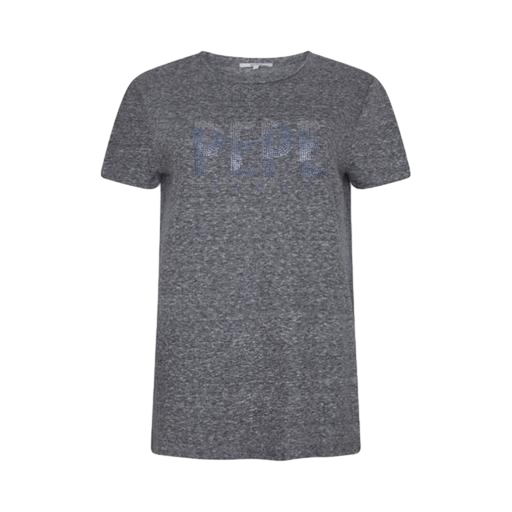
grey graphic tee, grey printed tee, black plus size printed t-shirt only macy, white background